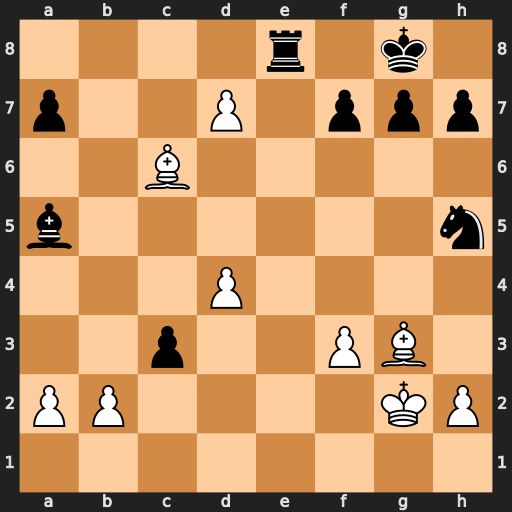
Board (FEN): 4r1k1/p2P1ppp/2B5/b6n/3P4/2p2PB1/PP4KP/8
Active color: w
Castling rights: -
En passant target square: -
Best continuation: dxe8=Q#